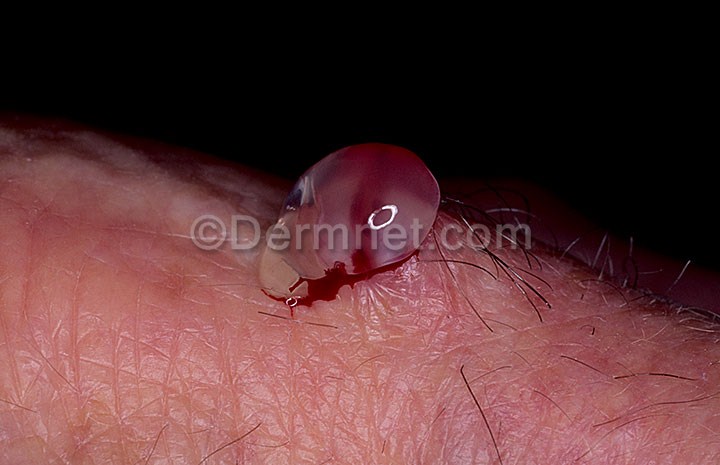
Disease: Nail Fungus and other Nail Disease